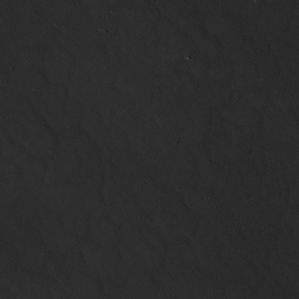
Label: non_frost